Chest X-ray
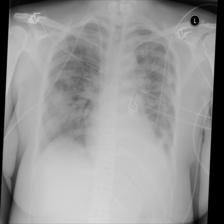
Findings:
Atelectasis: negative
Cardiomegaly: negative
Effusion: negative
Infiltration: positive
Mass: negative
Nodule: negative
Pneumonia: negative
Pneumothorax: negative
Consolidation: negative
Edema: negative
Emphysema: negative
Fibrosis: negative
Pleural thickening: negative
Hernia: negative